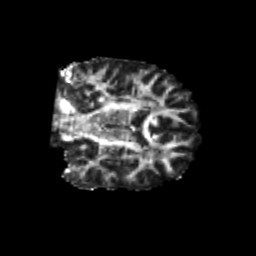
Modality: FA
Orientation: coronal
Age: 24
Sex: male
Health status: healthy
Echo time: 0.074 s